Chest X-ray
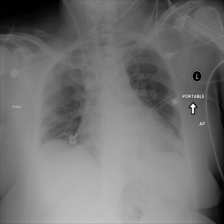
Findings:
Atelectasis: negative
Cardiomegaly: negative
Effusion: negative
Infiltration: negative
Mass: negative
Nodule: negative
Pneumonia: negative
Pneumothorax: negative
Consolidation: negative
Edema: negative
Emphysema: negative
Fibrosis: negative
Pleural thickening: negative
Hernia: negative